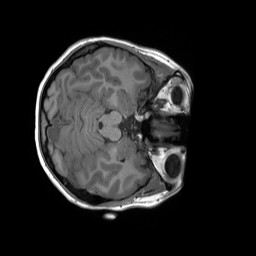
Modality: T1w
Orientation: axial
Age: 20
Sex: female
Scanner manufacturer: siemens
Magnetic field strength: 3 T
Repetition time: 1.8 s
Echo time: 0.00232 s